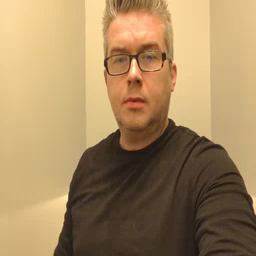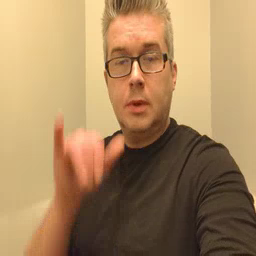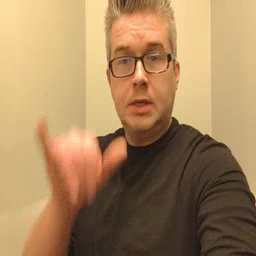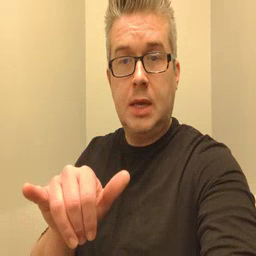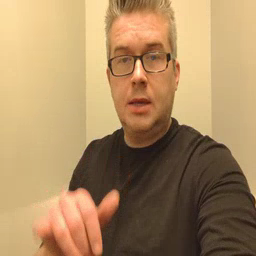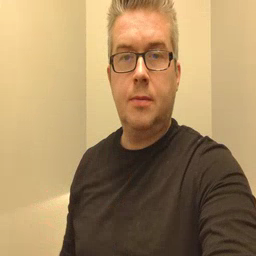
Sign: stay